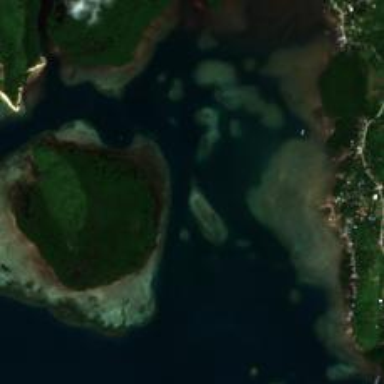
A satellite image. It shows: Island with natural coastline.